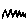
Label: zigzag